Question: I want to show a subview like this (that appears when I try to forward a mail).
How to select this shaded color? Thank you very much.

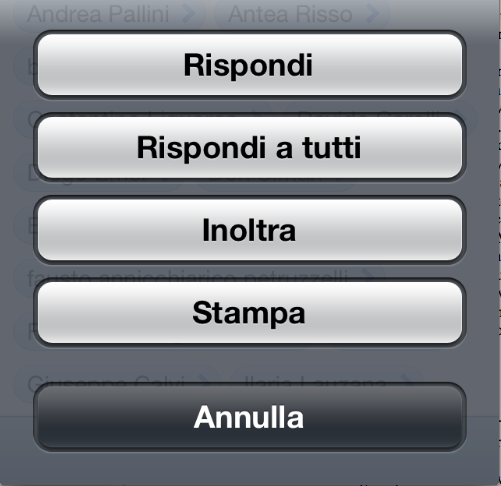
Answer: Actually this is UIActionSheet and following is a code for that
'''
UIActionSheet *actionSheet;
actionSheet = [[UIActionSheet alloc] initWithTitle:@"Choose Option" delegate:self cancelButtonTitle:@"Cancel" destructiveButtonTitle:nil otherButtonTitles: @"Rispondi",@"Rispondi a tutti",@"inoltra",@"stampa",nil];
actionSheet.actionSheetStyle = UIActionSheetStyleBlackOpaque;
[actionSheet showInView:self.view];
'''